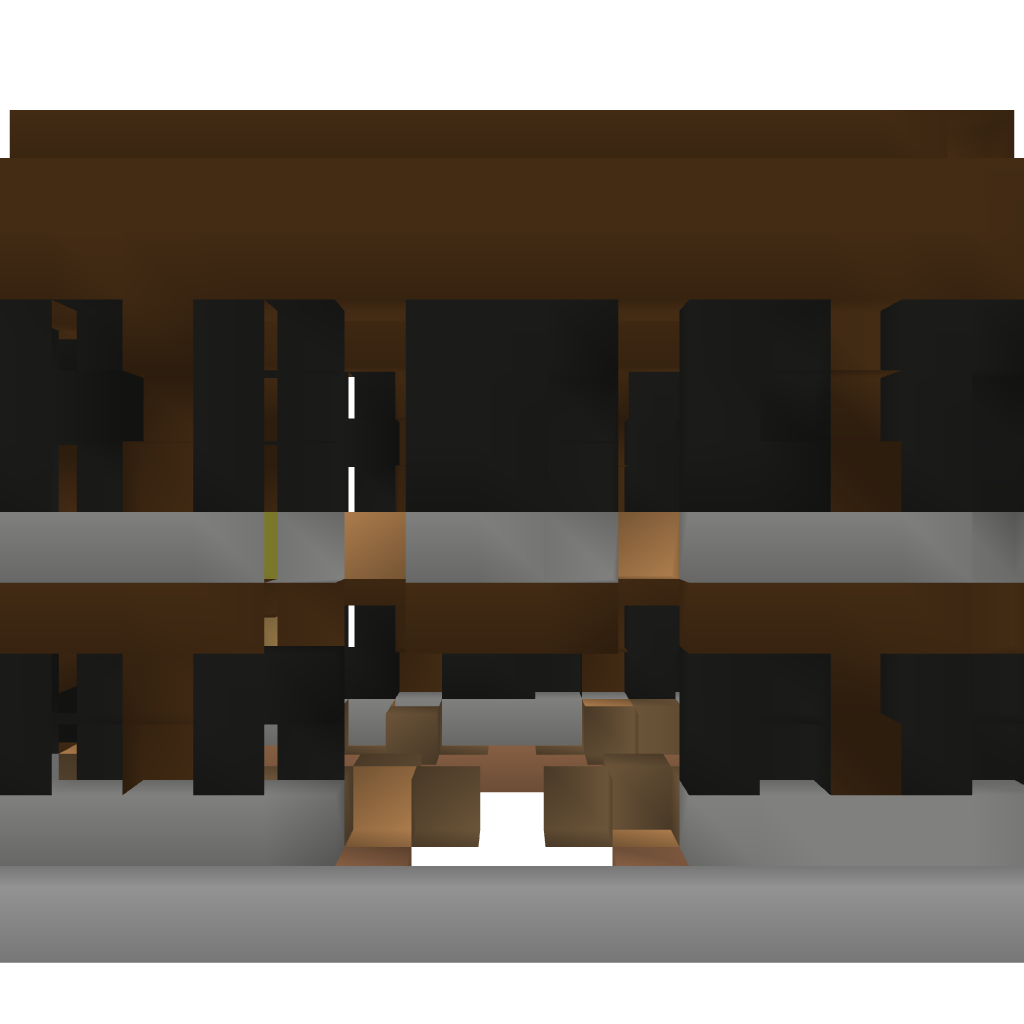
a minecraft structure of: Average House